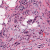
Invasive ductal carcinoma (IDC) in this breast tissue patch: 0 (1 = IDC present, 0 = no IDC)